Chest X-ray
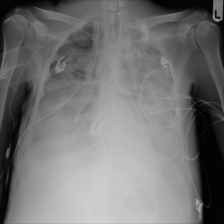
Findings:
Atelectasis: negative
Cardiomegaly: negative
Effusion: negative
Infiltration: positive
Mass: negative
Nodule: negative
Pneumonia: negative
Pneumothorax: negative
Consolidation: negative
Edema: negative
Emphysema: negative
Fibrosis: negative
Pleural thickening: negative
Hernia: negative